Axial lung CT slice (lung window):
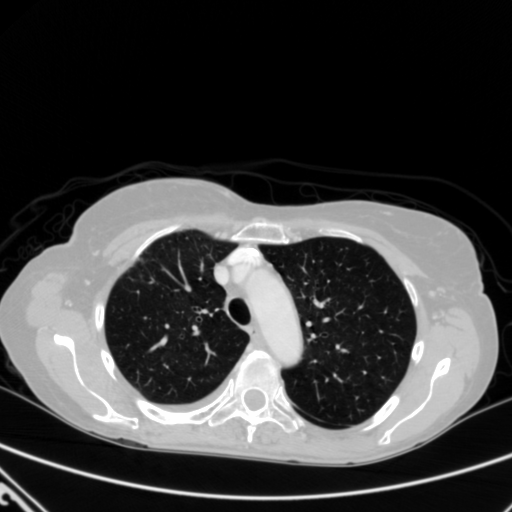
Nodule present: no